Question: I want to have color indicators for each item in the list view in jQuery Mobile. Not the background color. This might be a piece of cake for most of you but unfortunately, my CSS skills are not very good. Here is a photoshop of what I want to achieve.

According the jQuery mobile docs, the closet I can have is to have thumbnail or list icons by putting a 'img' tag. How can I achieve it? Many thanks!
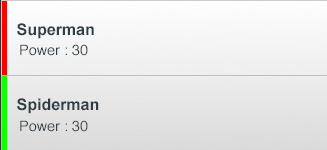
Answer: Try these CSS rules:
'''
#redHero {
border-left: 5px solid #f00;
}
#greenHero {
border-left: 5px solid #0f0;
}
'''
According to this code:
'''
<ul data-role="listview" data-theme="b">
<li id="redHero"><h3>Superman</h3><p>Power:30</p></li>
<li id="greenHero"><h3>Spiderman</h3><p>Power:30</p></li>
</ul>
'''
See the example <URL>.